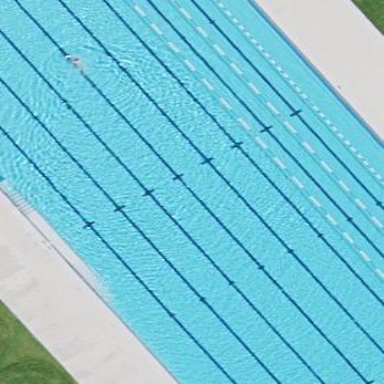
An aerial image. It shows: Swimming pool within leisure land area designed for swimming activities.